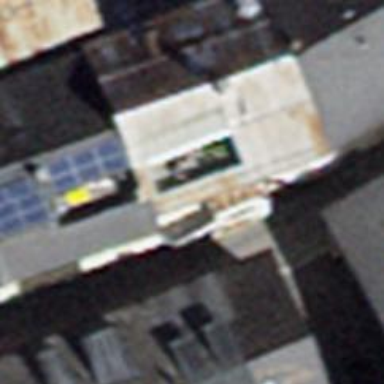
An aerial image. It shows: Restaurant.